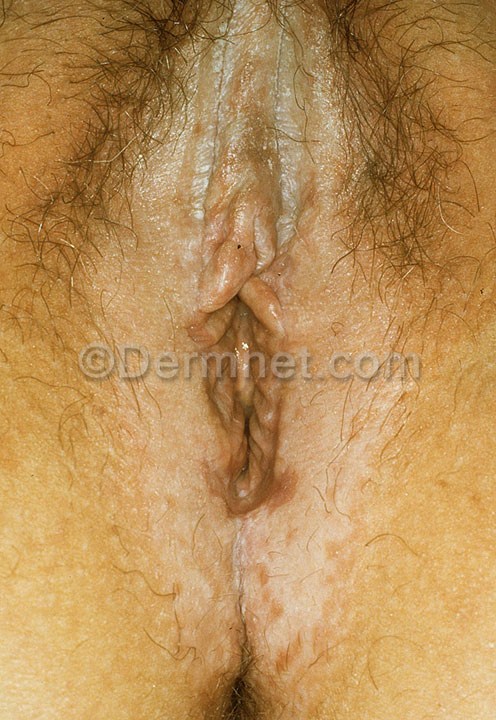
Disease: Psoriasis pictures Lichen Planus and related diseases